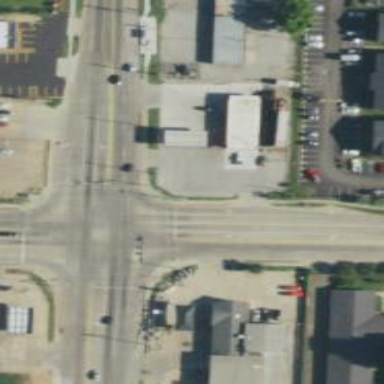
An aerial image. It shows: Tertiary road with separate sidewalks.